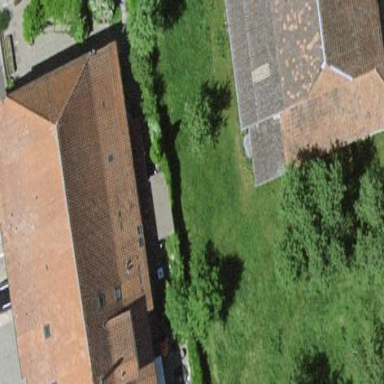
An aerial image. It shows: Farm building.